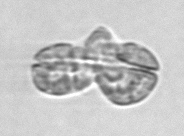
Label: Karenia